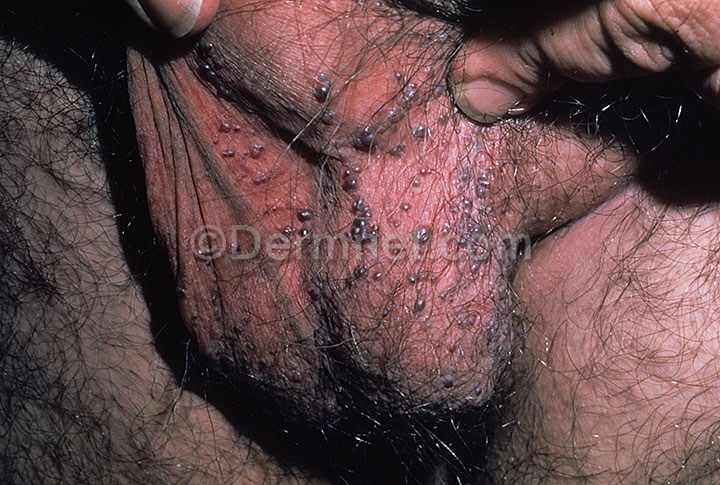
Disease: Vascular Tumors